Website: bh-photo
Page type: payment
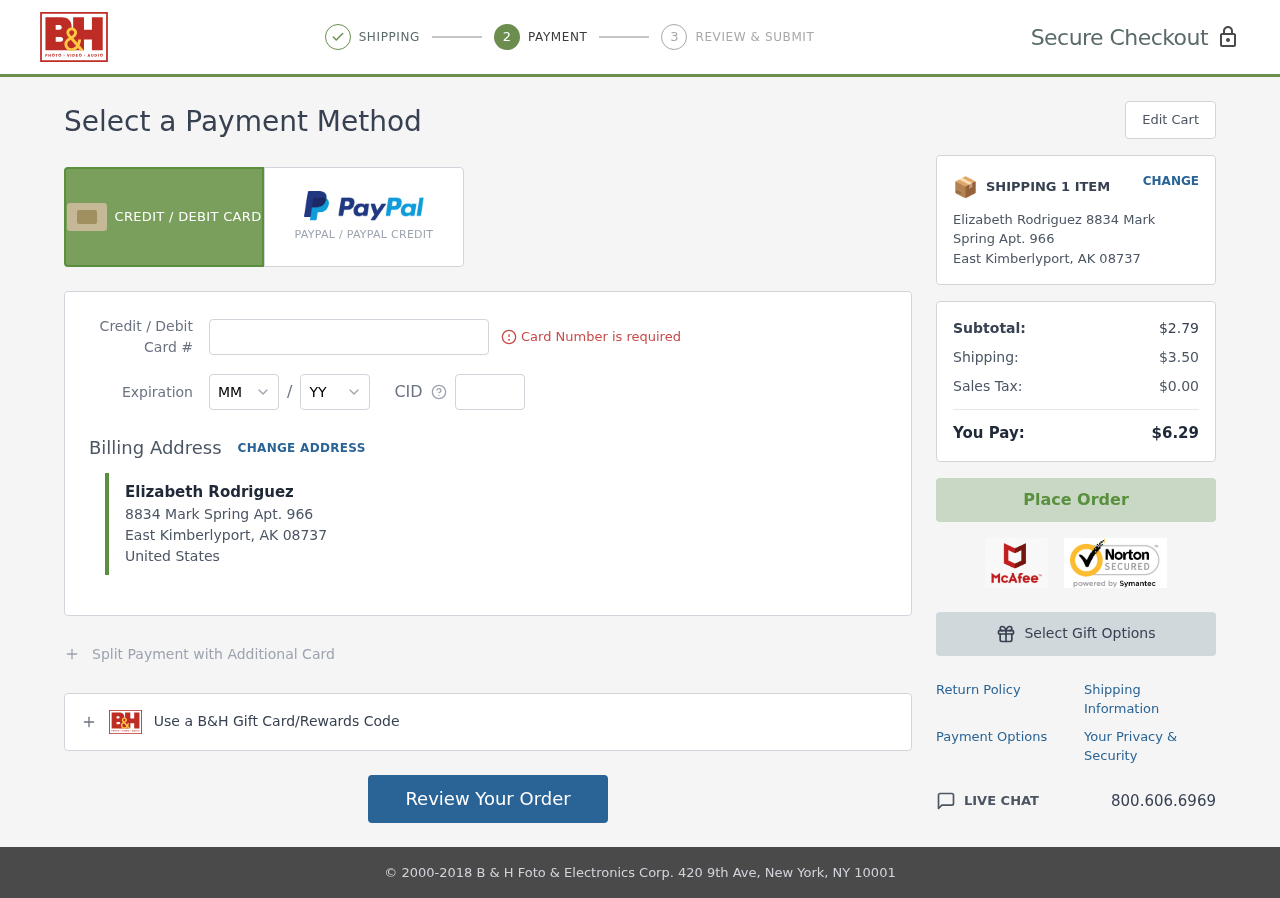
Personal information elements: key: PII_CARD_CVV
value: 504
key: PII_CARD_EXPIRY_MONTH
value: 08
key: PII_CARD_EXPIRY_YEAR
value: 27
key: PII_CARD_NUMBER
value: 6515 0735 7037 2542
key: PII_CITY
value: East Kimberlyport
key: PII_COUNTRY
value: United States
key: PII_FULLNAME
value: Elizabeth Rodriguez
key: PII_POSTCODE
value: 08737
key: PII_STATE_ABBR
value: AK
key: PII_STREET
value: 8834 Mark Spring Apt. 966
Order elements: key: ORDER_NUM_ITEMS
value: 1
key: ORDER_SUBTOTAL
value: $2.79
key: ORDER_SHIPPING_COST
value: $3.50
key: ORDER_TAX
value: $0.00
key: ORDER_TOTAL
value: $6.29